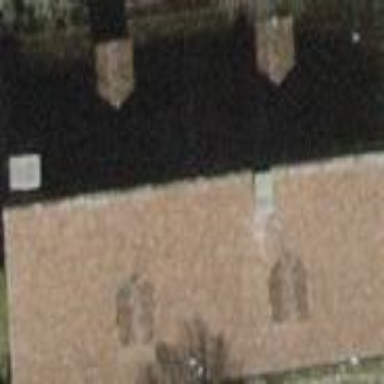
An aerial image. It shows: Building with tile roof.